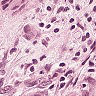
Metastatic tissue present: yes